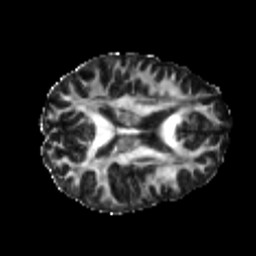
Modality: FA
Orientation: axial
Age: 24
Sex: female
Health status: healthy
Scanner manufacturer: philips
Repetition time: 7.386 s
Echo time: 0.08599 s